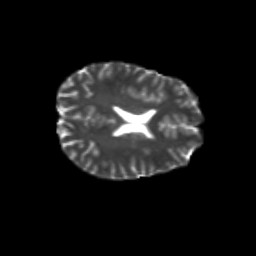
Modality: T2w
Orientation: axial
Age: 22
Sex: male
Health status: healthy
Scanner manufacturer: siemens
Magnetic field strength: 3 T
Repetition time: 10.8 s
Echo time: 0.082 s